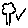
Label: tree